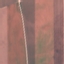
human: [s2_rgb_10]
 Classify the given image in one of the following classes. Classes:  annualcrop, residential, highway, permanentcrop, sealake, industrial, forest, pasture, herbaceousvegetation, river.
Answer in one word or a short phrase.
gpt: AnnualCrop